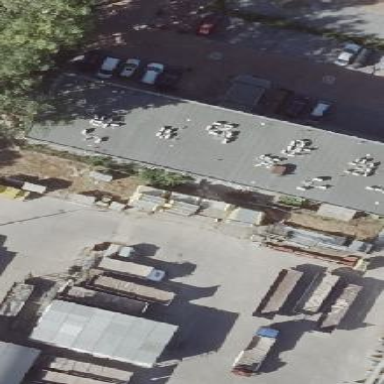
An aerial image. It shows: Office building with flat roof.